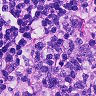
Metastatic tissue present: no